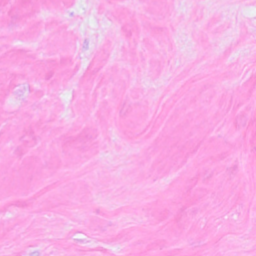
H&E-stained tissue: Breast